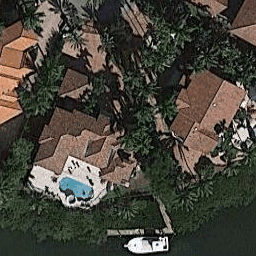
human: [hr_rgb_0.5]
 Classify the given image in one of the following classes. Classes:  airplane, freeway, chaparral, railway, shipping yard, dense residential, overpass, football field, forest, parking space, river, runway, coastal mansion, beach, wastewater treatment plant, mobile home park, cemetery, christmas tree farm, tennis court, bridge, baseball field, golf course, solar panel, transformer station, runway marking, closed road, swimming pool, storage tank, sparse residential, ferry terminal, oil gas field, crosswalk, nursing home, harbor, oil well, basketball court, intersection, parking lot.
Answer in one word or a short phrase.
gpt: coastal mansion